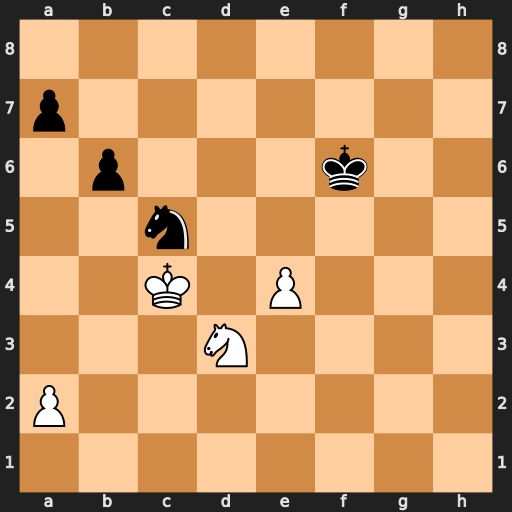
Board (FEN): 8/p7/1p3k2/2n5/2K1P3/3N4/P7/8
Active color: w
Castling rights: -
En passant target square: -
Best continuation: Nxc5 bxc5 Kd5